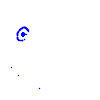
Particle: pion